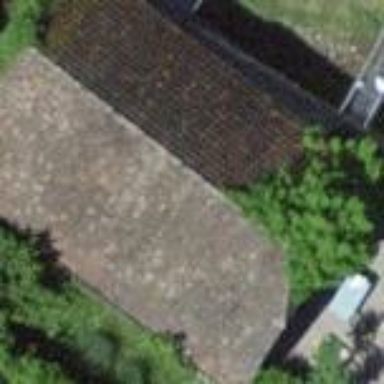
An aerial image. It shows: Rural barn.